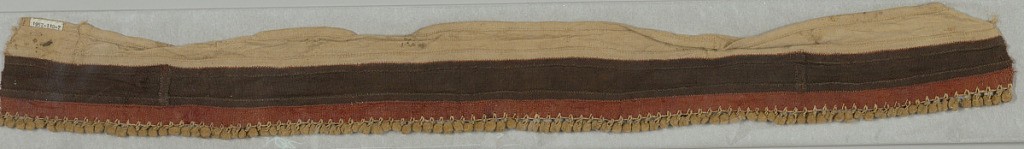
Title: Border
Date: late 19th century
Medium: raffia Technique: plain weave, pieced, pom-poms
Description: Natural, brown, and rust-red strips of plain woven raffia stitched together on long edges, finished with buttonhole embroidery and raffia pompoms.